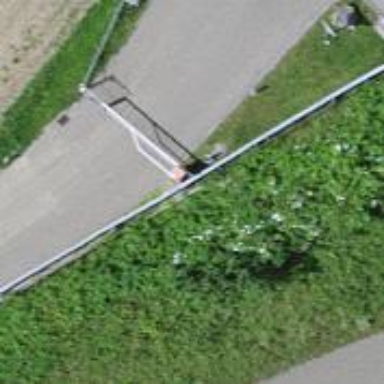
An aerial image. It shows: Lift gate barrier.